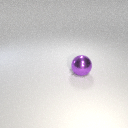
large purple metal sphere